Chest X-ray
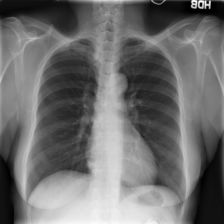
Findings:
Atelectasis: negative
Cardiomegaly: negative
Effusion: negative
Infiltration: negative
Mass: negative
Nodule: negative
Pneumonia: negative
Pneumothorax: negative
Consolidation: negative
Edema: negative
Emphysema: negative
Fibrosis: negative
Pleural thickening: negative
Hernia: negative